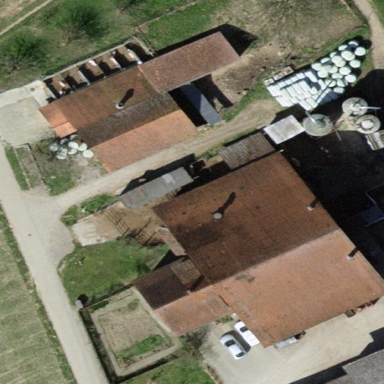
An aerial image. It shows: Farm building with gabled roof.